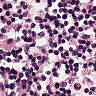
Metastatic tissue present: no